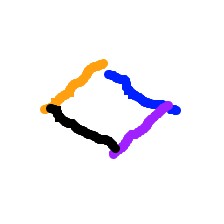
Shape: rhombus